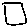
Label: square